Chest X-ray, PA view. Patient: 54 years old, sex M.
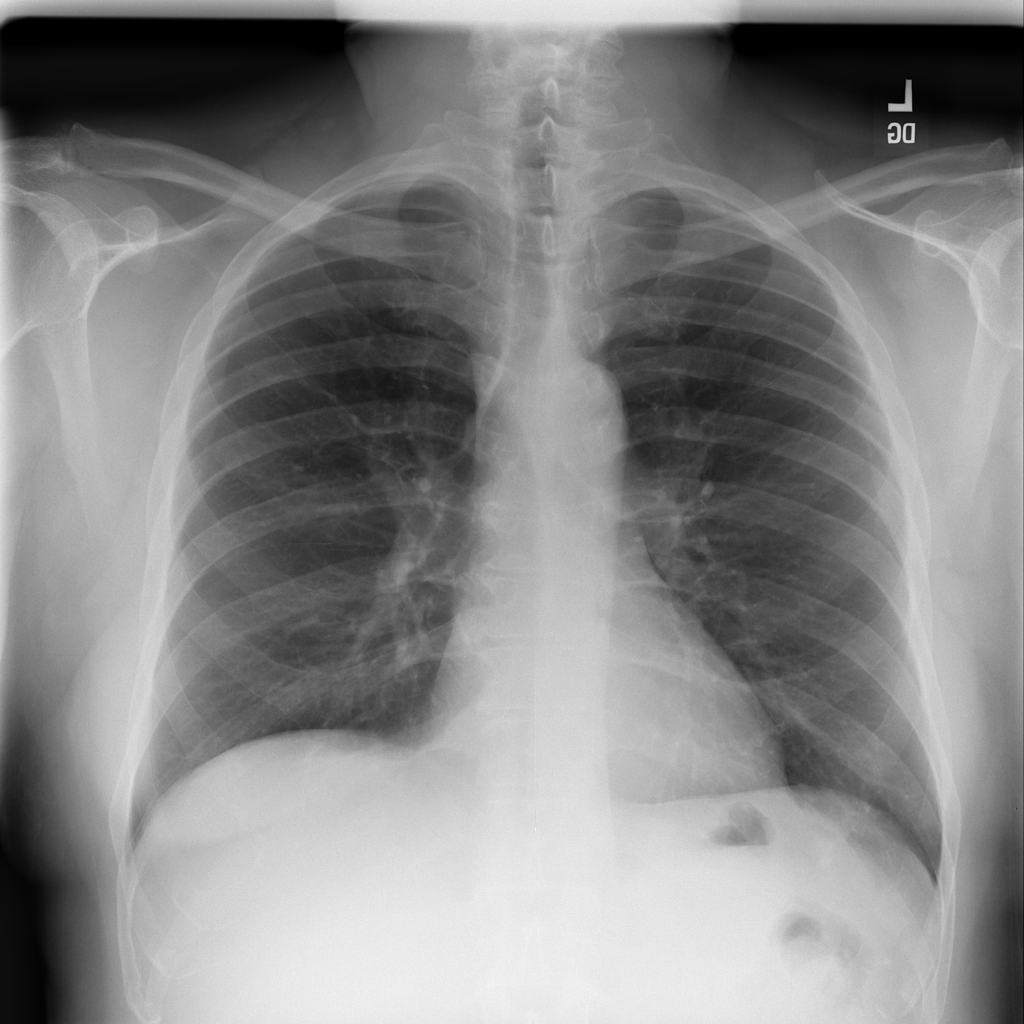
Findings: No Finding